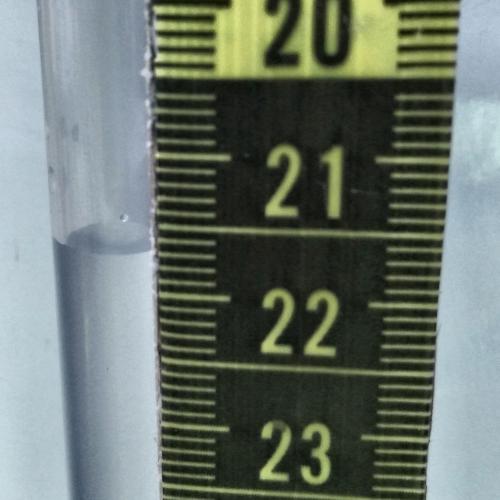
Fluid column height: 21.7 cm